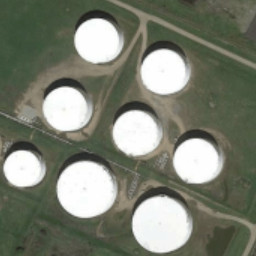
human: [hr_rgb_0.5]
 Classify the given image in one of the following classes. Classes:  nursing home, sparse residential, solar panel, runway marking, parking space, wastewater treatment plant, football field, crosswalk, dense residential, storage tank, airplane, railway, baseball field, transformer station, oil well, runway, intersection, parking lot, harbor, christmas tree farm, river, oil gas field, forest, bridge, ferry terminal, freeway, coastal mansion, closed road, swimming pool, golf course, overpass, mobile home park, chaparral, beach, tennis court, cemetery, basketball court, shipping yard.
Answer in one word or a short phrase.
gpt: storage tank